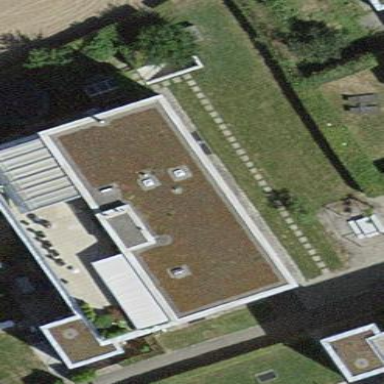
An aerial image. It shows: Flat-roofed building.